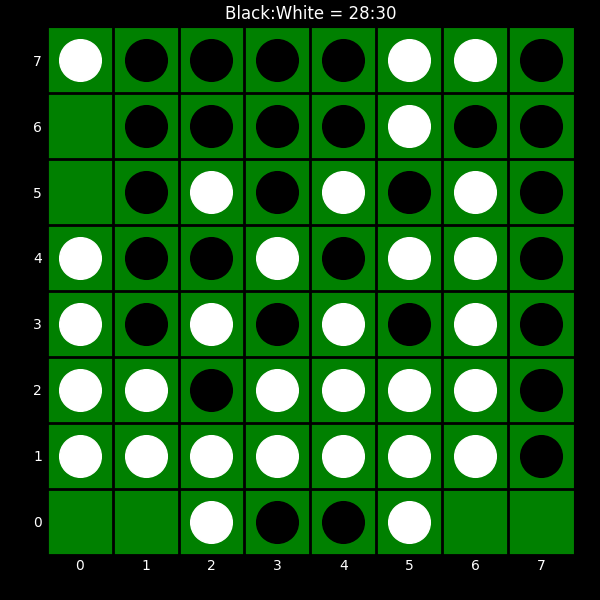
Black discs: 28
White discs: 30